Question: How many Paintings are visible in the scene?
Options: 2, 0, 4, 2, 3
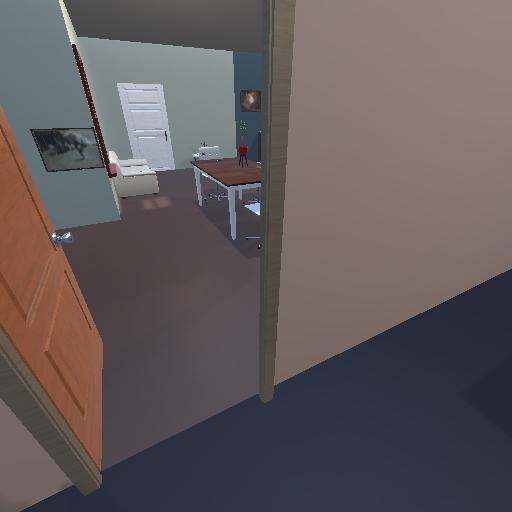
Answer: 2